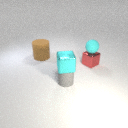
small cyan rubber sphere to the right of small cyan metal cube